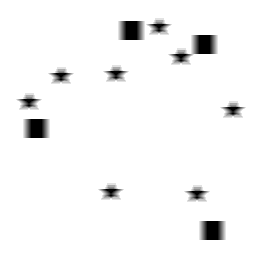
Squares: 4
Triangles: 0
Stars: 8
Total shapes: 12